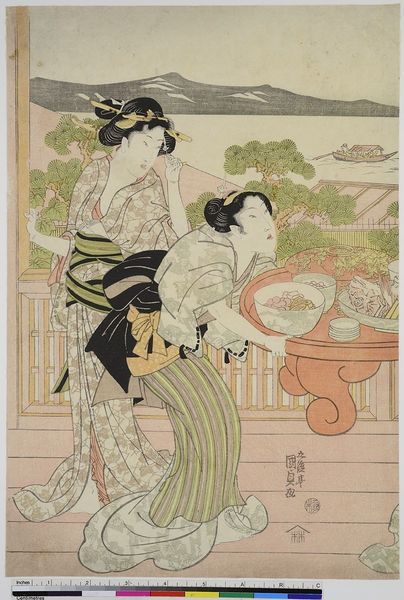
Künstler: Utagawa Kunisada
Standort: Hamburg
Institution: Museum für Kunst und Gewerbe Hamburg
Schlagwörter: baum, berg, bäume, frauen, grün, landschaft, mädchen, see, damen, frisur, haar, nase, ohr, schwarz, tisch, rot, augen, haarschmuck, schale, tablett, hügel, auge, haare, theater, boot, holzschnitt, japan, berge, gebirge, kutter, essen, nasen, gestreift, geländer, japanisch, loggia, veranda, geisha, druckgraphik, druckgrafik, mahlzeit, schüsseln, zeit, schauspieler, träger, farbholzschnitt, schauspielerin, kimono, kimonos, kabuki, edo, reproduktionen, druckerzeugnisse, ukiyoe, küste, theateraufführung, ukiyo, kaiseki